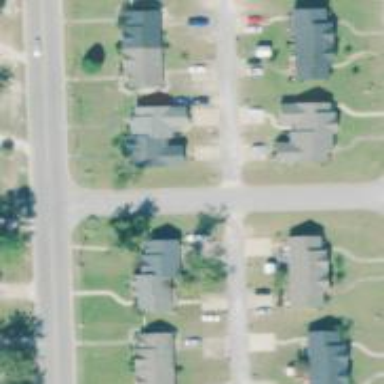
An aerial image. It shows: Alley classified as service road.